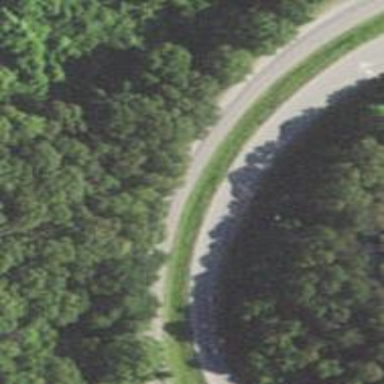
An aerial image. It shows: Primary link highway.